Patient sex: F
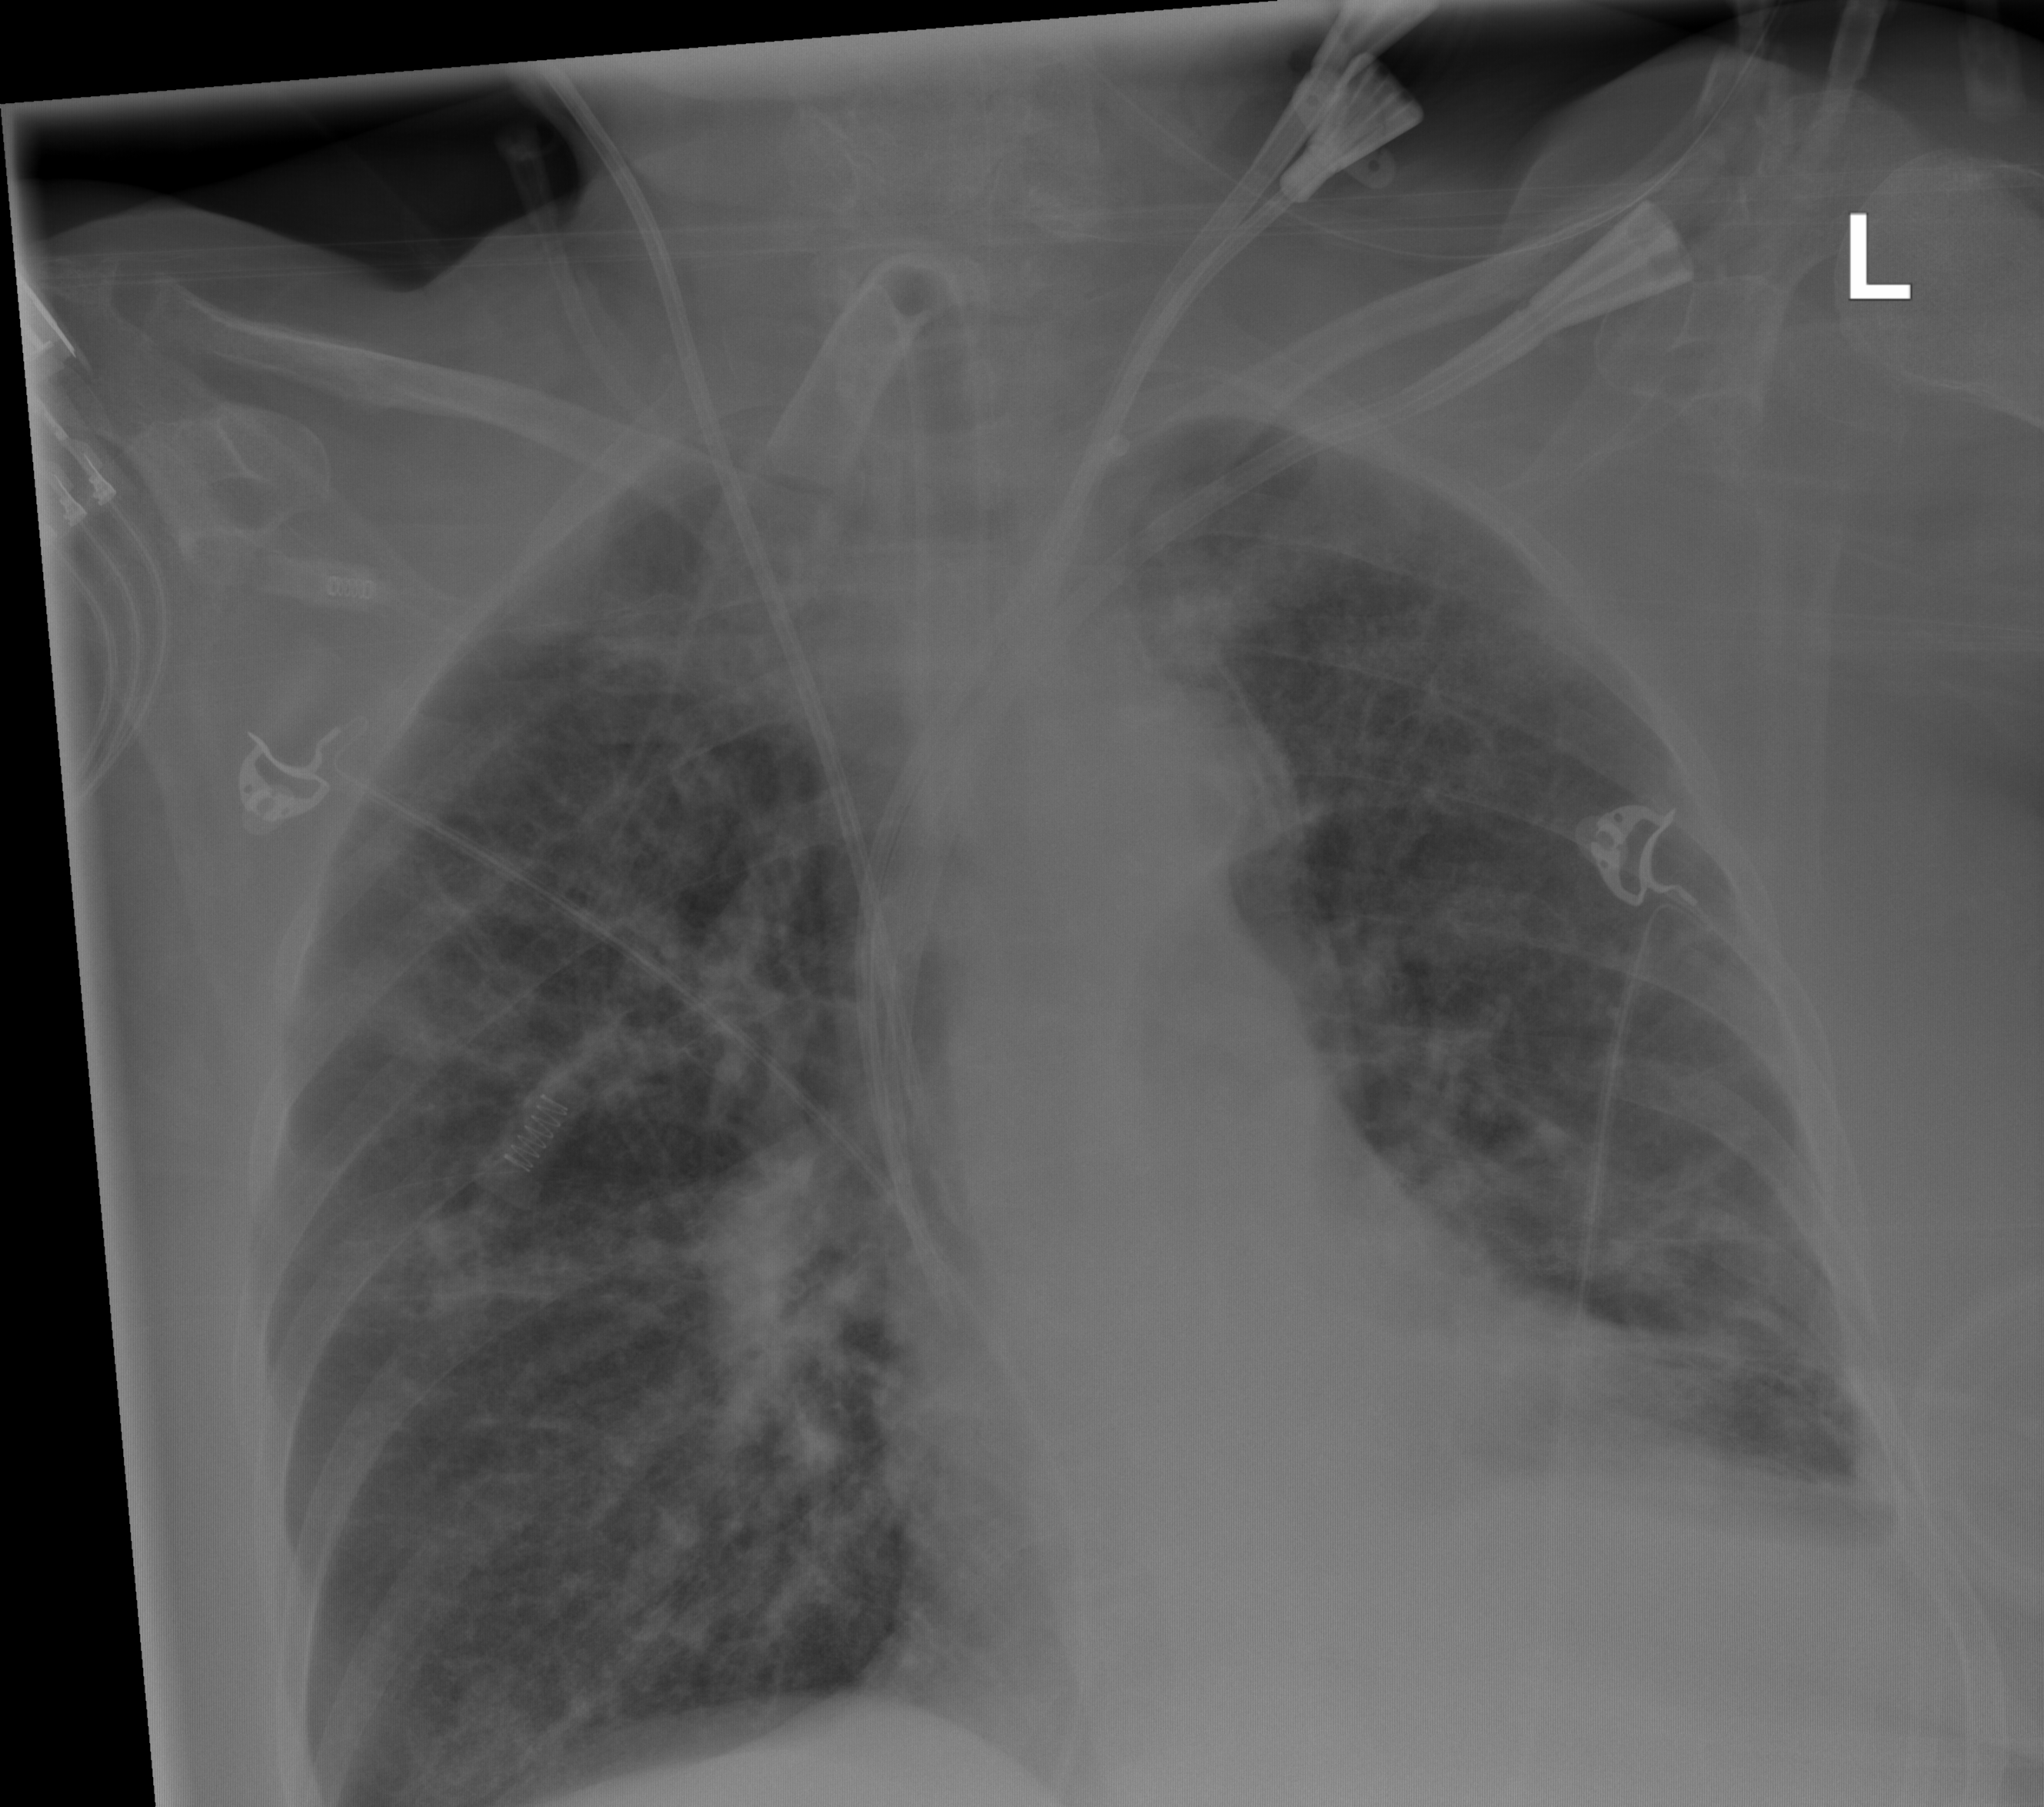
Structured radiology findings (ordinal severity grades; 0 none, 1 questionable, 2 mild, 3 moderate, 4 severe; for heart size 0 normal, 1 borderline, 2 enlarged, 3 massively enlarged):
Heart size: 0
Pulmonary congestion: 0
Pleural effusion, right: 0
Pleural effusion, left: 2
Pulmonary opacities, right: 2
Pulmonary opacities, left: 0
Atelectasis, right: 2
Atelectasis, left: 2